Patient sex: M
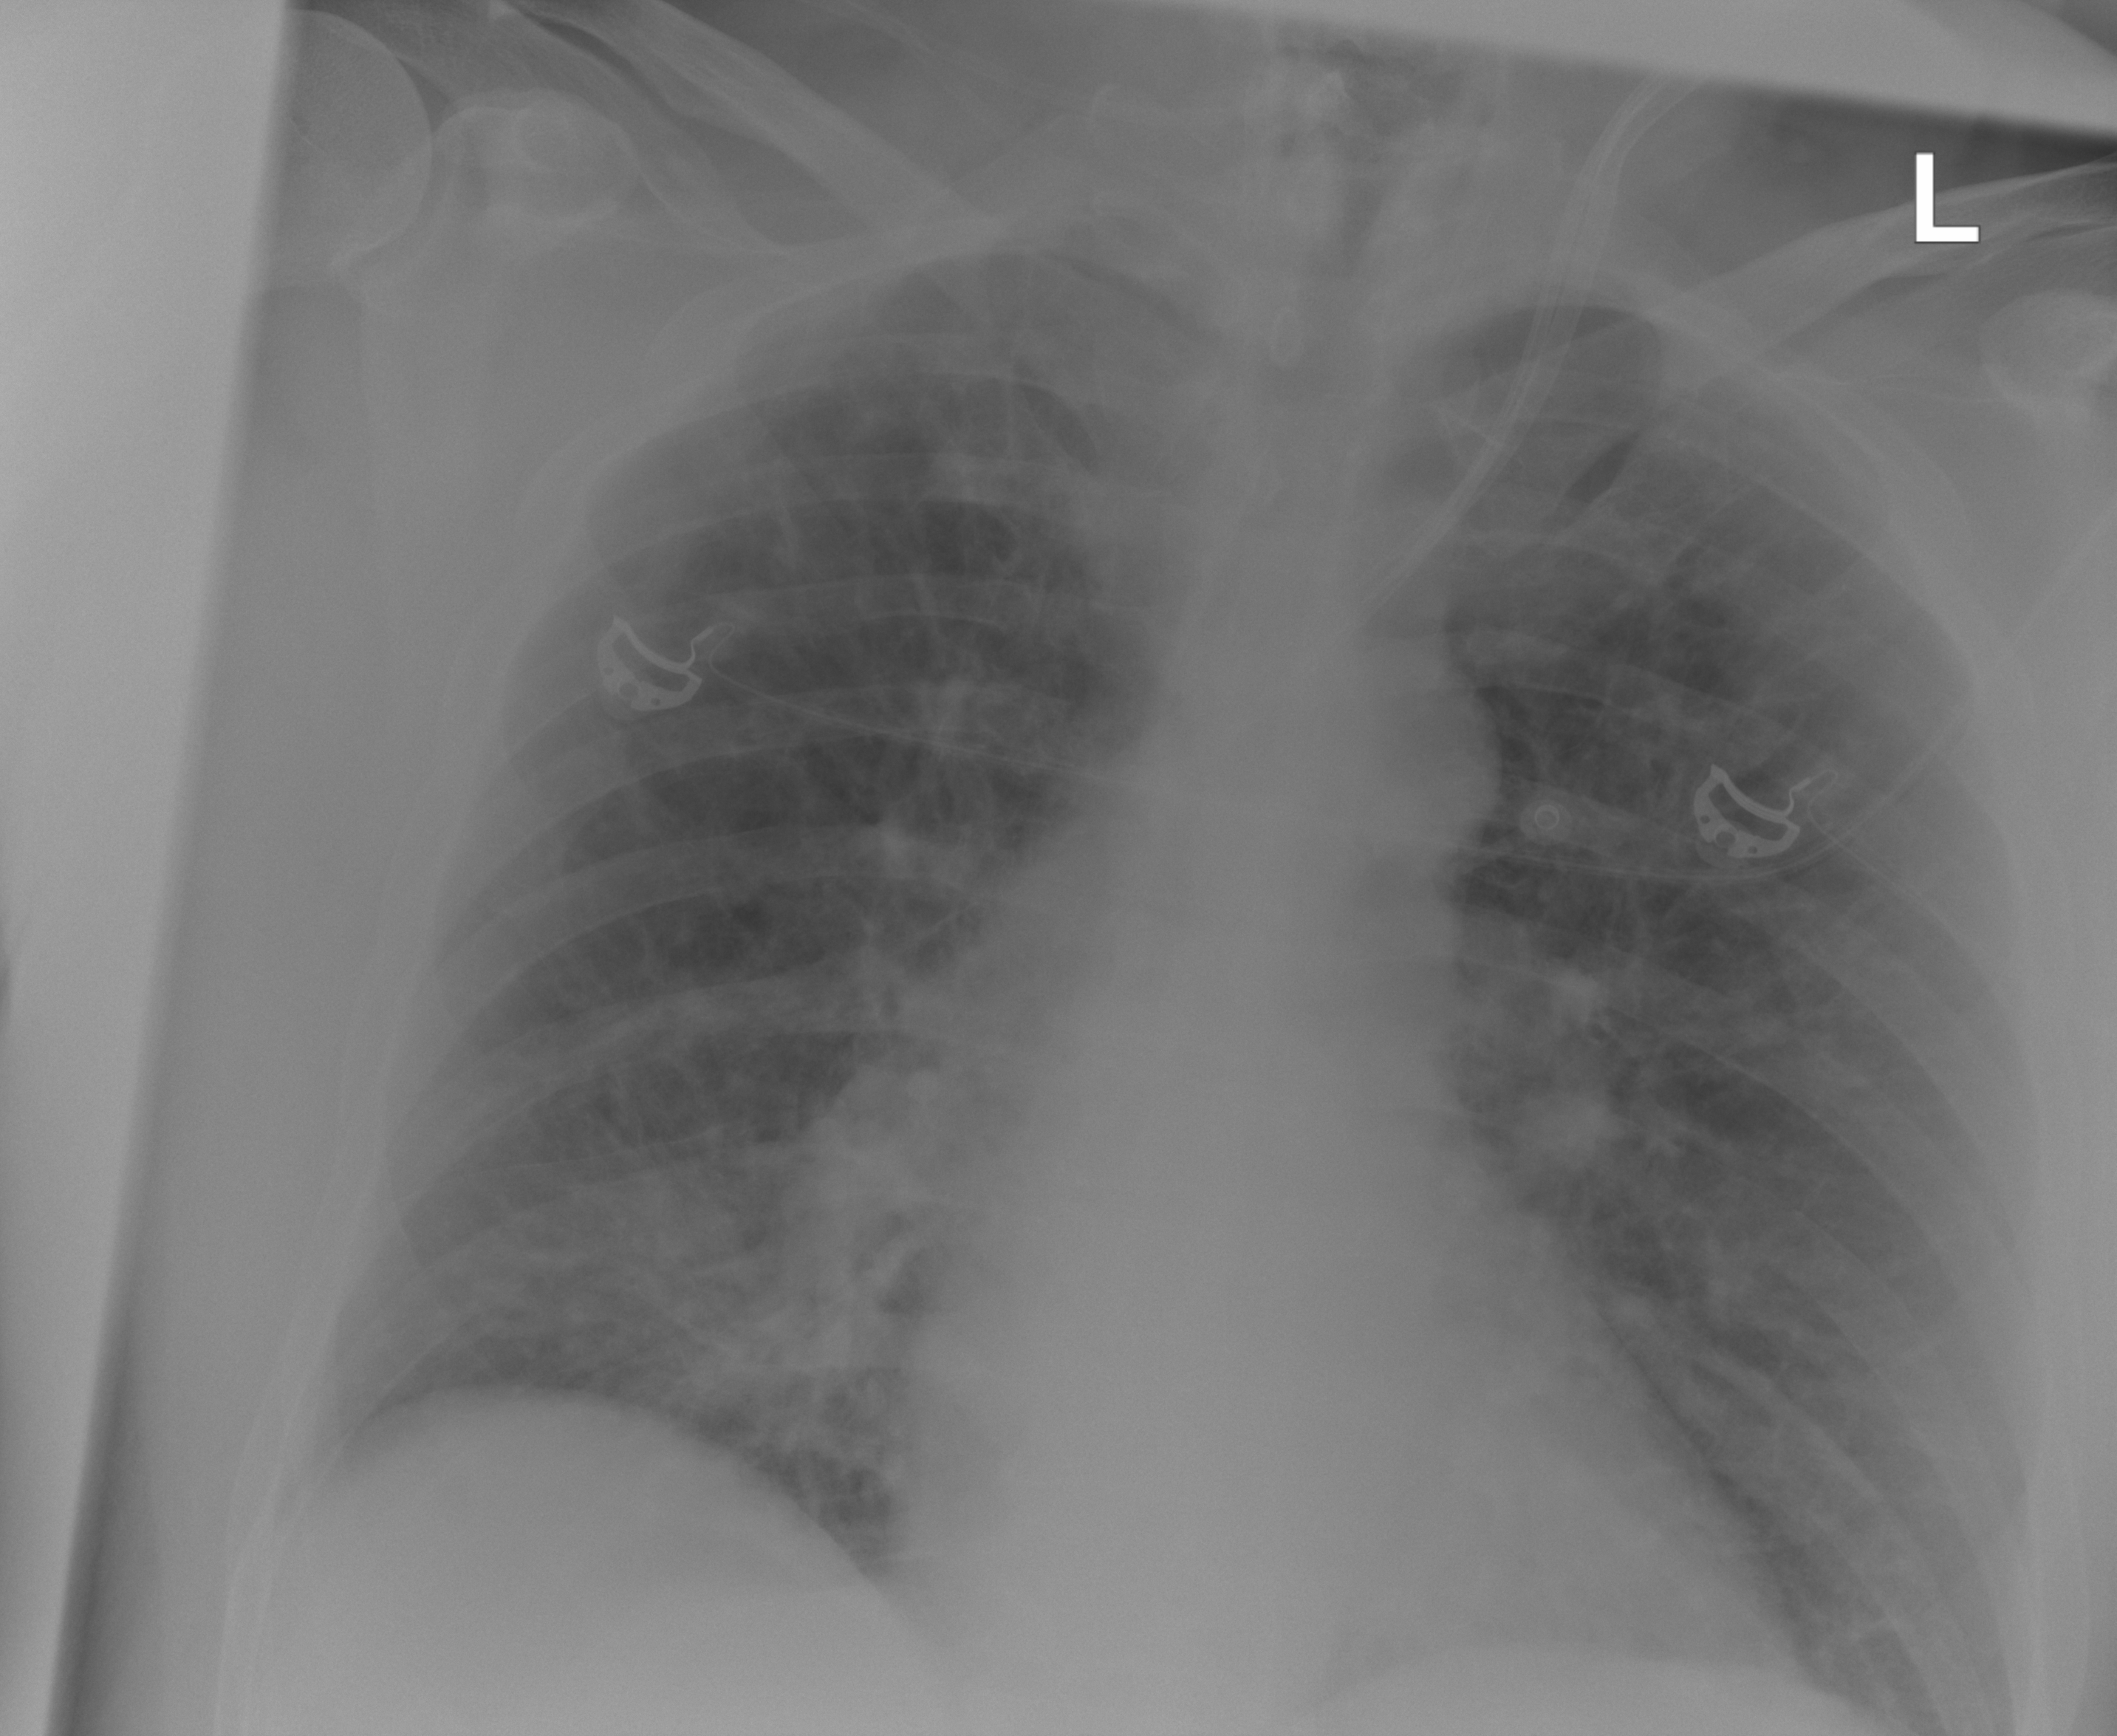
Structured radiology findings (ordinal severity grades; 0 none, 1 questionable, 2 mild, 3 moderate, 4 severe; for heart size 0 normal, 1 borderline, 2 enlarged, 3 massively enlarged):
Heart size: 1
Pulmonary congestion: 0
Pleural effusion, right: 0
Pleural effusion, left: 0
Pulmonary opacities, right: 2
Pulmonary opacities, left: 0
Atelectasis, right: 2
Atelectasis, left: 0